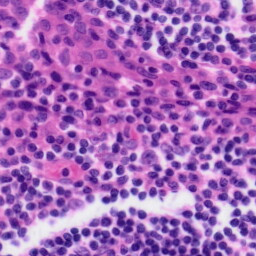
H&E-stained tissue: Tonsil